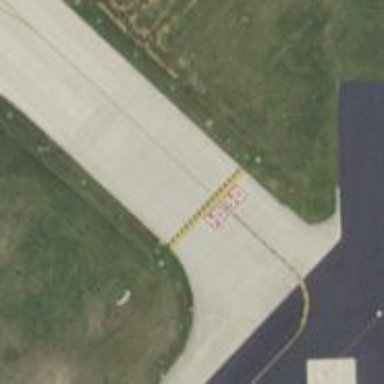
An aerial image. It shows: Image of taxiway at airport.